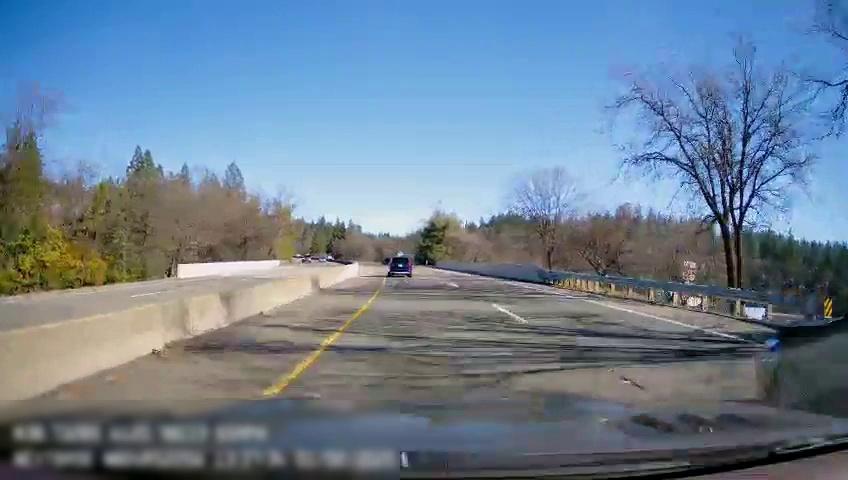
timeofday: Day
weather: Sunny
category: Drivable Space
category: Drivable Space
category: Vehicles | SUV
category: Vehicles | Car
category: Lanes | Current Lane
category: Lanes | Current Lane
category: Lanes | Alternate Lane
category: Lanes | Opposite Lane
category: Traffic | Signs